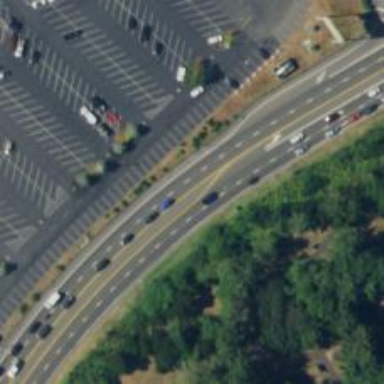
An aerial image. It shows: Asphalt road designated as trunk highway.